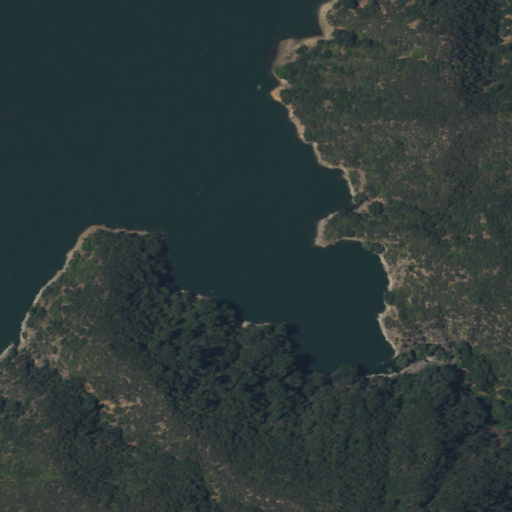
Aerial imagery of valley in California named Persinger Canyon containing shrub, herbaceous wetlands, open water, evergreen forest, grassland, mixed forest, medium intensity development, low intensity development, and woody wetlands